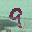
Label: 9